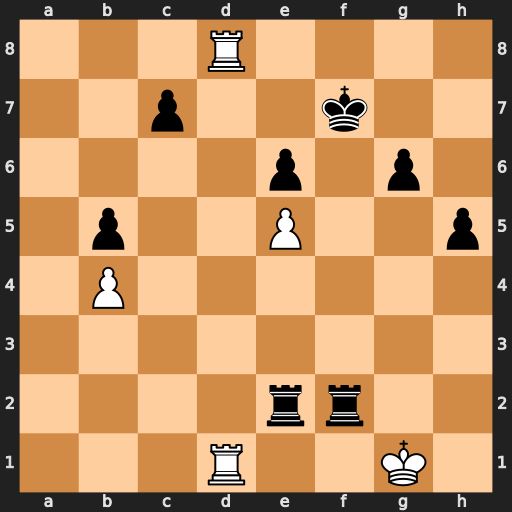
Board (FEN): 3R4/2p2k2/4p1p1/1p2P2p/1P6/8/4rr2/3R2K1
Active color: w
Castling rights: -
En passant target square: -
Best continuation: R1d7#